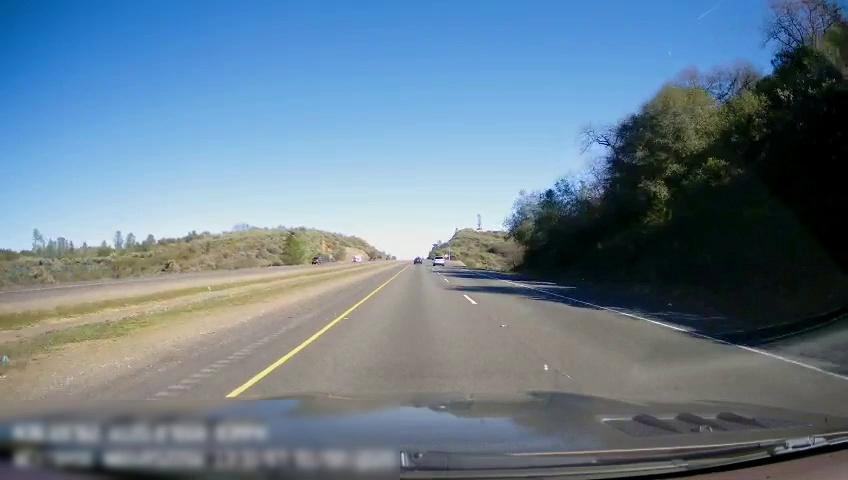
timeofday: Day
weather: Sunny
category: Drivable Space
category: Drivable Space
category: Vehicles | SUV
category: Lanes | Current Lane
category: Lanes | Current Lane
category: Lanes | Alternate Lane